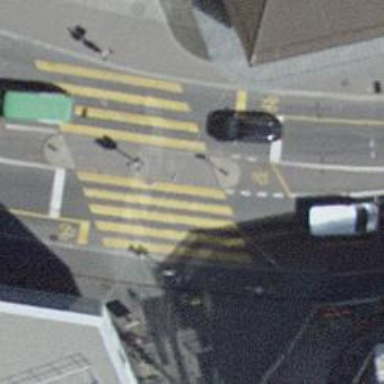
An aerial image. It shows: Road crossing with traffic signals and island.